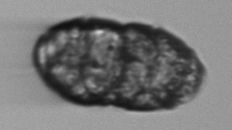
Label: Margalefidinium